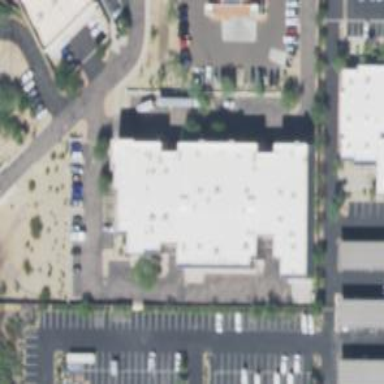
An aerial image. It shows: Commercial building housing storage rental shop.